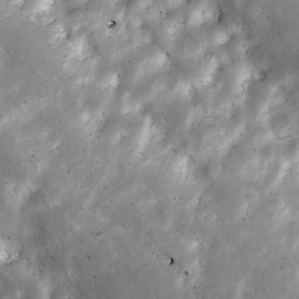
Label: non_frost